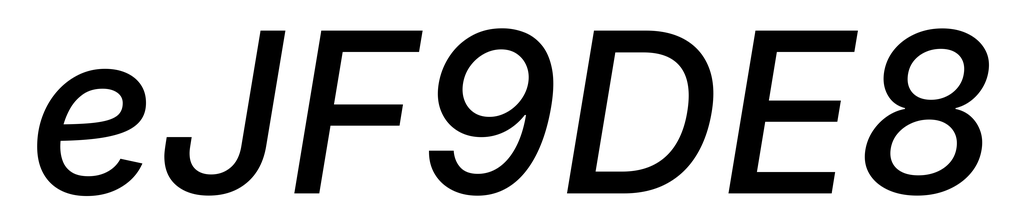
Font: Inter-Italic_Medium_Italic